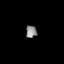
Tissue: prostate
Cell type: Myeloid cells
Senescence score: 0.7088
Nuclear area (px): 129
Mean DAPI intensity: 142.264